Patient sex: F
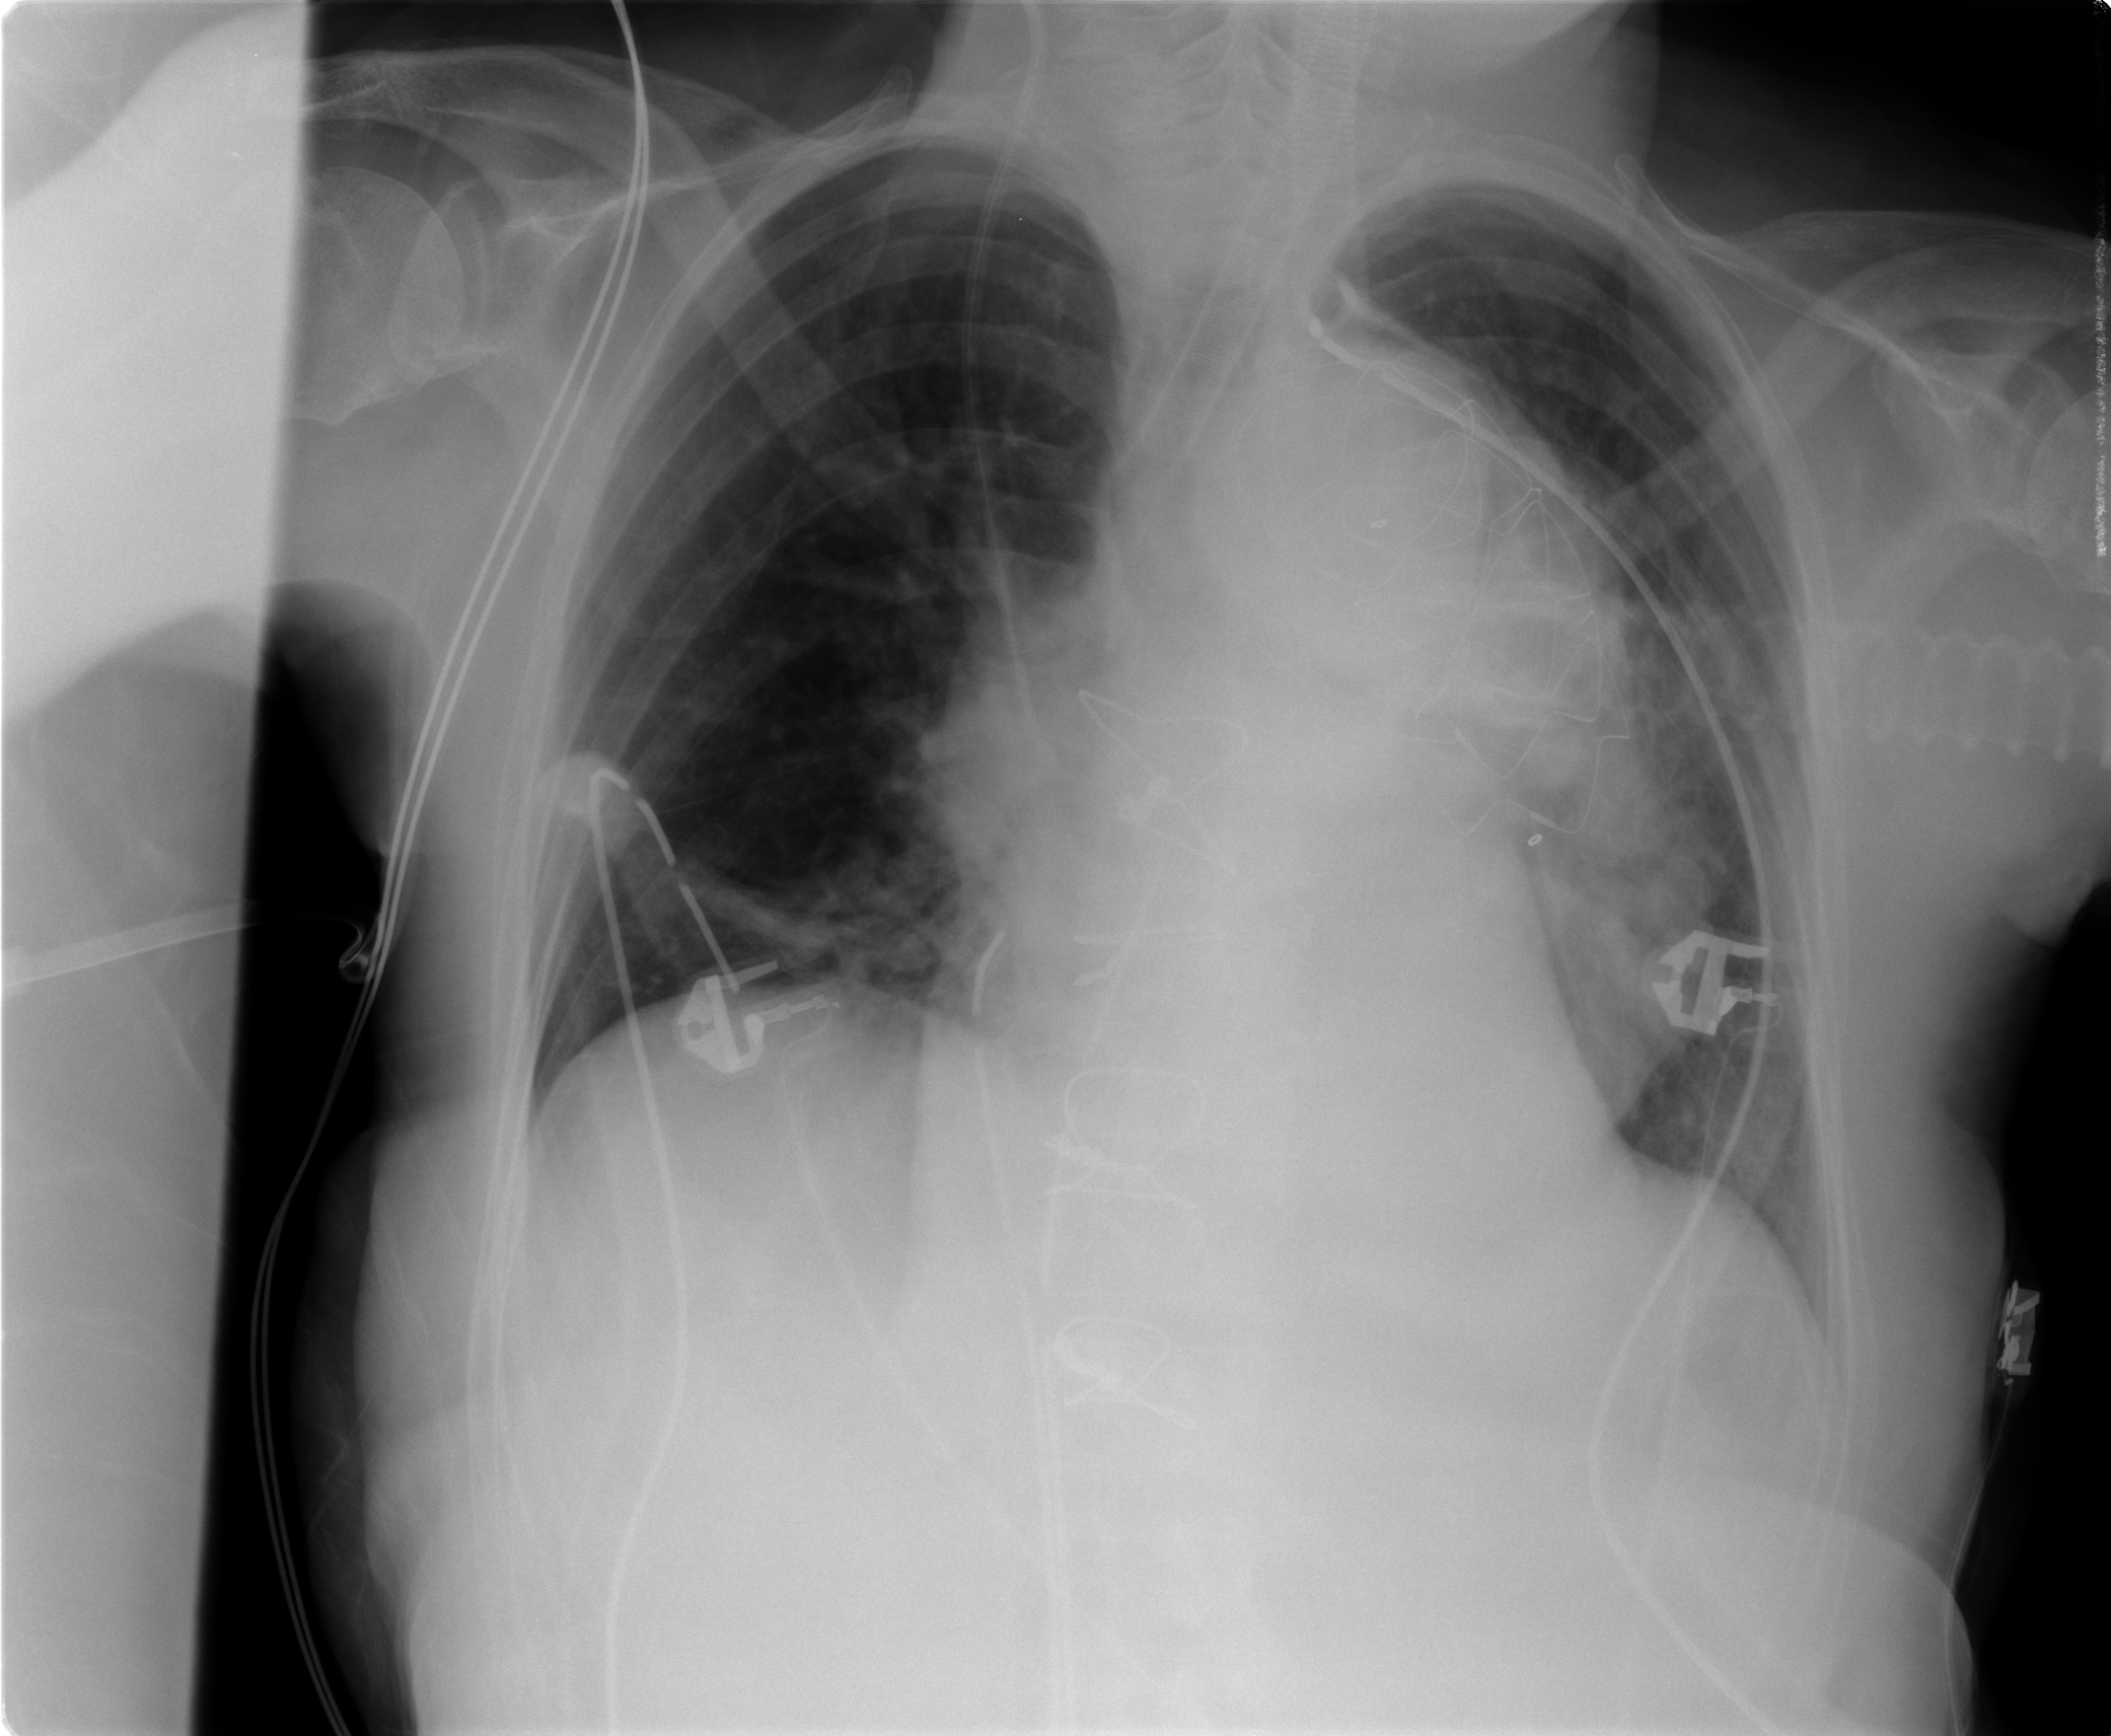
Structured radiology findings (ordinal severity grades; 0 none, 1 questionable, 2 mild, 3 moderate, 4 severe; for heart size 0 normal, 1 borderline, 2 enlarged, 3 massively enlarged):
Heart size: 2
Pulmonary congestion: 1
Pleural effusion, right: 0
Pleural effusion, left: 0
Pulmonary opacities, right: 0
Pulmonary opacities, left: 0
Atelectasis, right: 2
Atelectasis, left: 2